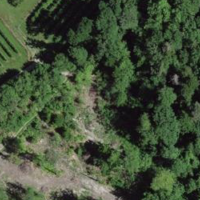
EUNIS habitat code: 41
Species observed at this site:
Fagus sylvatica